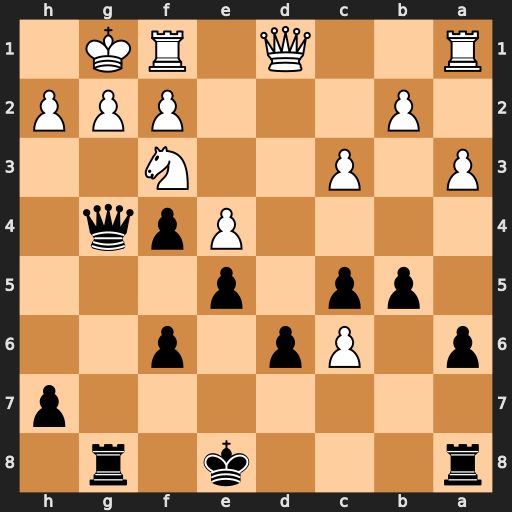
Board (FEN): r3k1r1/7p/p1Pp1p2/1pp1p3/4Ppq1/P1P2N2/1P3PPP/R2Q1RK1
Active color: b
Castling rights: q
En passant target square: -
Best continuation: Qxg2#